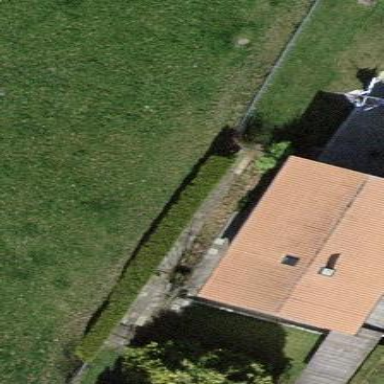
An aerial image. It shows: Simple house.